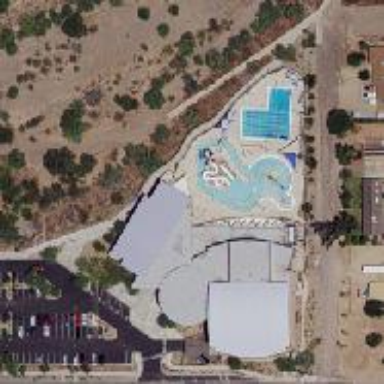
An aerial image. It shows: Water slide attraction.